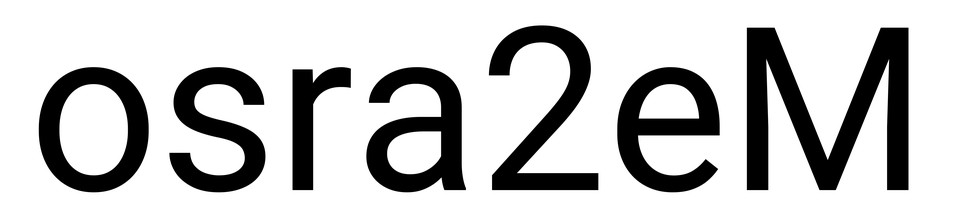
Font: Roboto_Regular